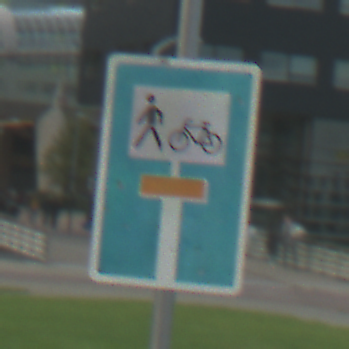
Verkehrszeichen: SackgasseRadverkehrFussgaengerDurchlaessig
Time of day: MorningAfternoon
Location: Outdoor (Urban)
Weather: PartlyCloudy
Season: NotSpecified
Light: Natural